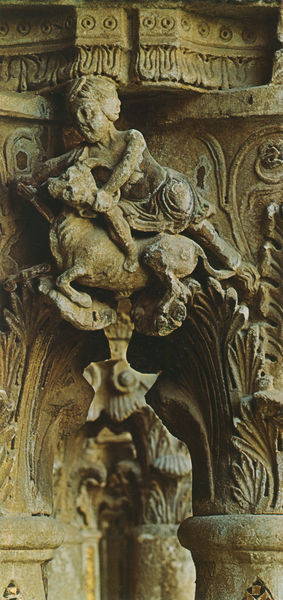
Titel: Kathedrale von Monreale; Dom von Monreale; Kathedralenkloster
Standort: Monreale (EU - I - Sizilien)
Schlagwörter: blätter, kampf, mann, nackt, blumen, braun, frau, marmor, säule, säulen, hund, tier, fächer, ornament, alt, wand, barock, mensch, messer, schädel, sockel, stein, horn, gräser, kirche, figur, gold, haare, kind, blatt, gotik, pferd, reiter, engel, putto, skulptur, statue, hufe, reiten, ritt, relief, mauer, kuh, rind, detail, verzierung, wedel, granit, plastik, steinmetz, junge, foto, punkte, außen, gewölbe, lamm, schaf, dom, waffe, mythologie, kämpfen, kathedrale, kapitell, musterung, rauten, kaputt, gebein, sandstein, säulenkapitell, dolch, mittelalter, romanik, zerstört, volute, töten, hörner, stier, schäfer, zeige, erstechen, stechen, kapitel, europa, monster, bauwerk, gehörn, arkanthus, romanisch, geiss, rieter, evangelist, lukas, platik, blattkapitell, geissbock, pnkte, ch, fächerornament, mann auf dem stier, eorupa